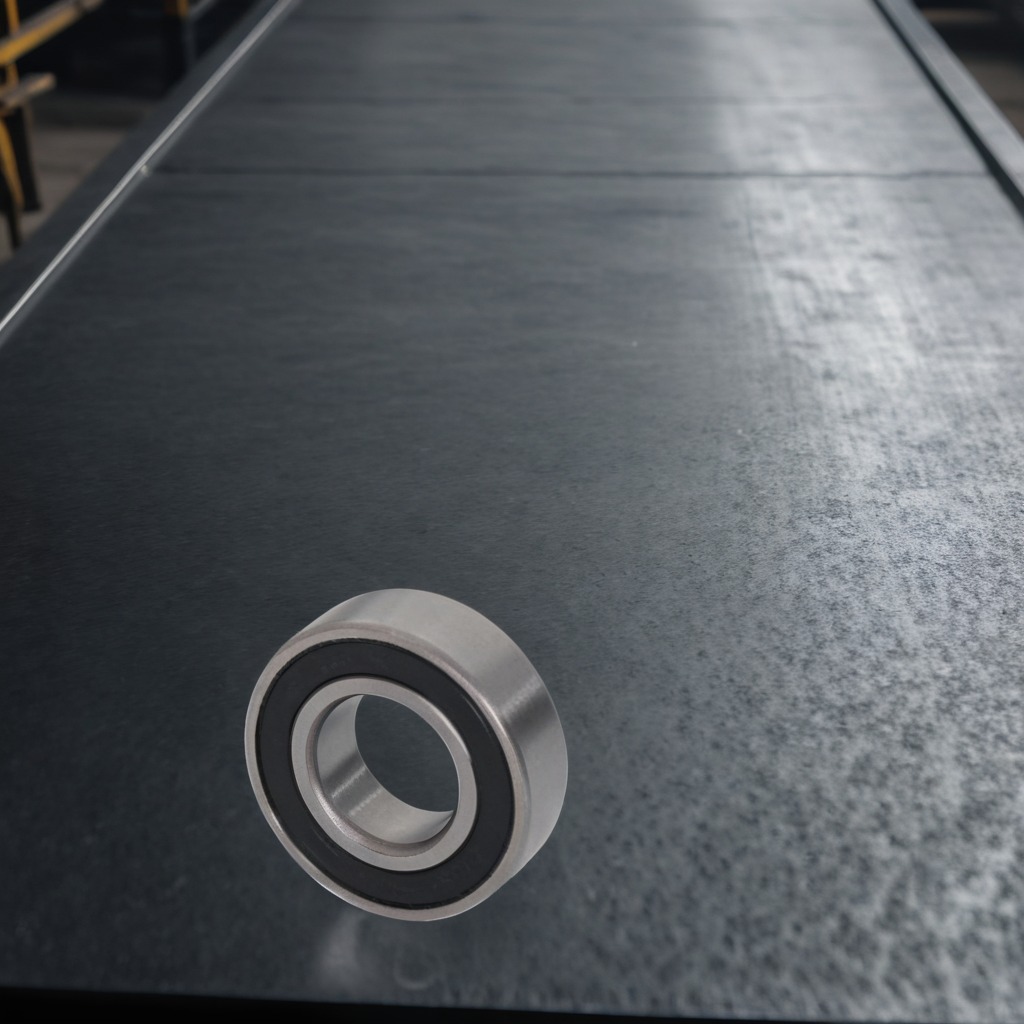
A metal ball bearing is lying on a cold steel table in a mining workshop.